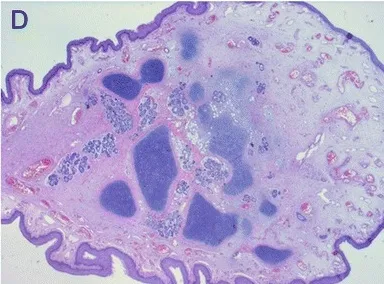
Histopathology. Small mucinous glands admixed with hyaline cartilage. Were seen. Findings were consistent with a mature teratoma. Signs of malignancy were absent.
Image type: pathology (h&e)